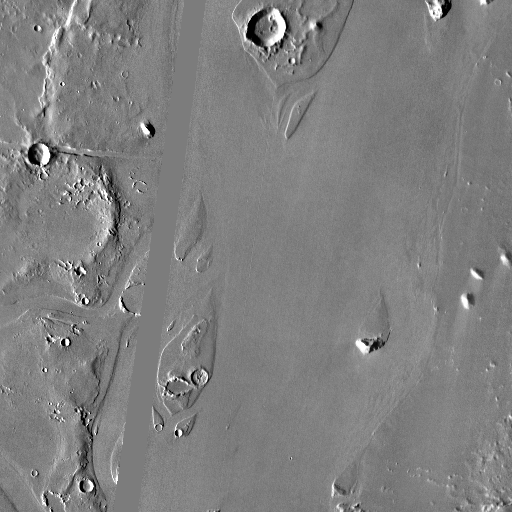
Crater classes present: Background, Other, Buried, Secondary